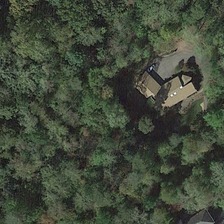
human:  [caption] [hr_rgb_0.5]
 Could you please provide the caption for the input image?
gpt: two buildings are surrounded by many green trees separately .

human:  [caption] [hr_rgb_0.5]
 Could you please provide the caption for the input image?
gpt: two buildings are surrounded by many green trees separately .

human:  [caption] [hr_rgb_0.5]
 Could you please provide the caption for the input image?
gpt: two buildings are surrounded by many green trees separately .

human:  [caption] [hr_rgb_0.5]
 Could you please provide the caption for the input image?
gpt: two buildings are surrounded by many green trees separately .

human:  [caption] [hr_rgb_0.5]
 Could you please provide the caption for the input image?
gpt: two buildings are surrounded by many green trees separately .